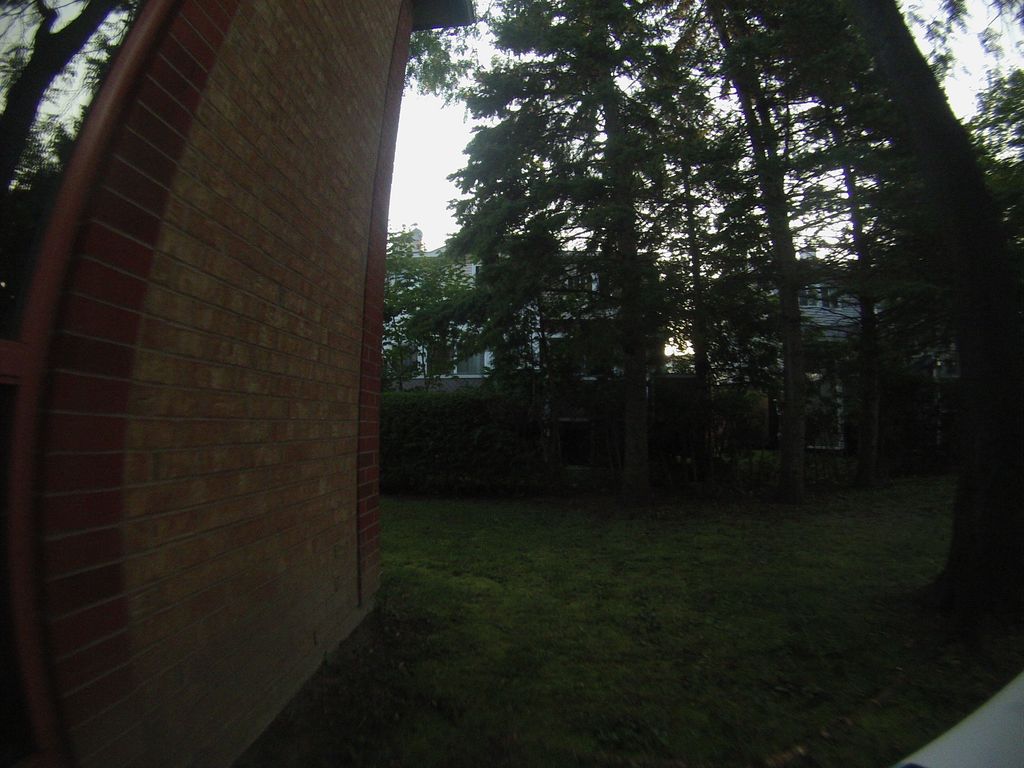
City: ottawa-gatineau